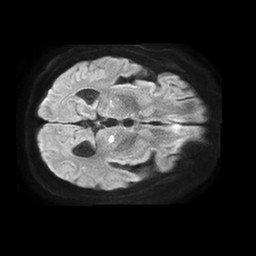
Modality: TRACE
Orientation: axial
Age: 62
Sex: female
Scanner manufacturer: philips
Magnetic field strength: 1.5 T
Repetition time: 4.6 s
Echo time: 0.08631 s